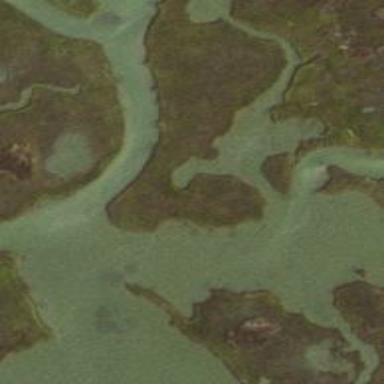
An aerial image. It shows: Tidal saltmarsh wetland.